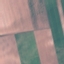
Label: AnnualCrop